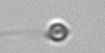
Label: flagellate